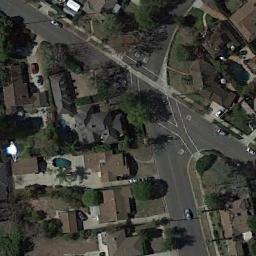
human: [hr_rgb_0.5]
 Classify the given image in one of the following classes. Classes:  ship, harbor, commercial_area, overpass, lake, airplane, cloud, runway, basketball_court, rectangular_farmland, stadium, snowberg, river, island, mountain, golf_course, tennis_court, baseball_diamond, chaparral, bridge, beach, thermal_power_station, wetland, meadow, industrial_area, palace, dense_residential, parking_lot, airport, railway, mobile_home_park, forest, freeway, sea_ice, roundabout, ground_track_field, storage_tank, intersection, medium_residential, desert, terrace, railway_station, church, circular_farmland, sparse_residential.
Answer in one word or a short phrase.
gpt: intersection